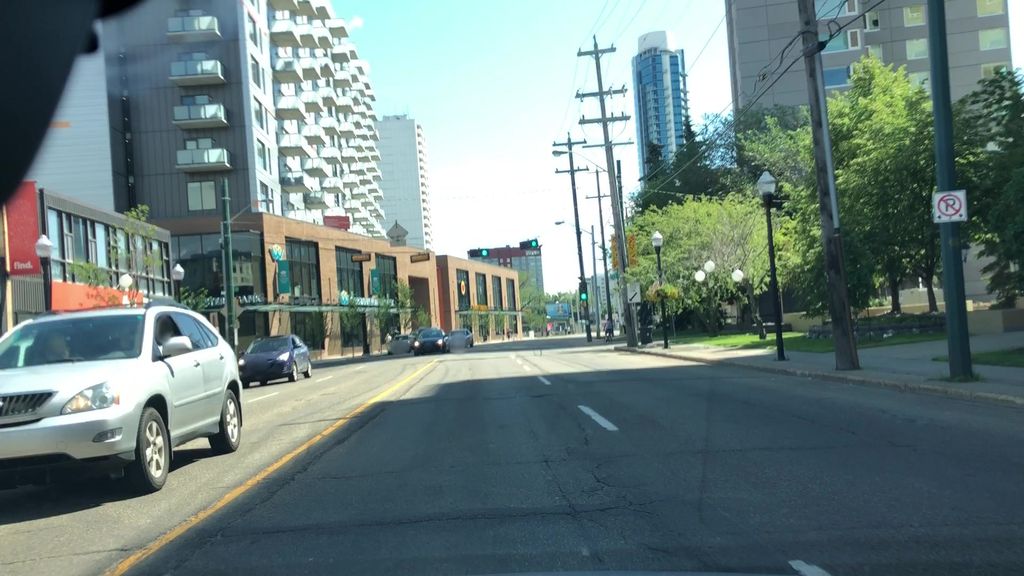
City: edmonton